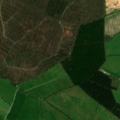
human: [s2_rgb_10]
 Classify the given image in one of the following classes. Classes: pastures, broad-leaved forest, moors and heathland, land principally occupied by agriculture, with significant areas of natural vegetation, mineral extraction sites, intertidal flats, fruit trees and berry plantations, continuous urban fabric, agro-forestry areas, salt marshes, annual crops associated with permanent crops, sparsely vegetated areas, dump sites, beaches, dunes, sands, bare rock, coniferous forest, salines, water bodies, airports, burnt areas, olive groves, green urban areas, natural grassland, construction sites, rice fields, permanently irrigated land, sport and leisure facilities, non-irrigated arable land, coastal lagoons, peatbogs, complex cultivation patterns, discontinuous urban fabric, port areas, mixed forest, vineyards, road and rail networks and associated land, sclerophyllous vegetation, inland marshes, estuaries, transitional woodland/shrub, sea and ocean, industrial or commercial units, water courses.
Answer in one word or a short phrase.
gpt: non-irrigated arable land, pastures, coniferous forest, transitional woodland/shrub